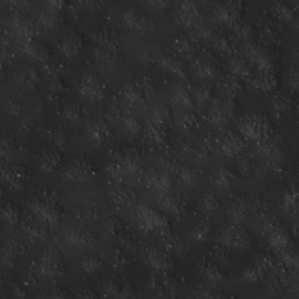
Label: non_frost